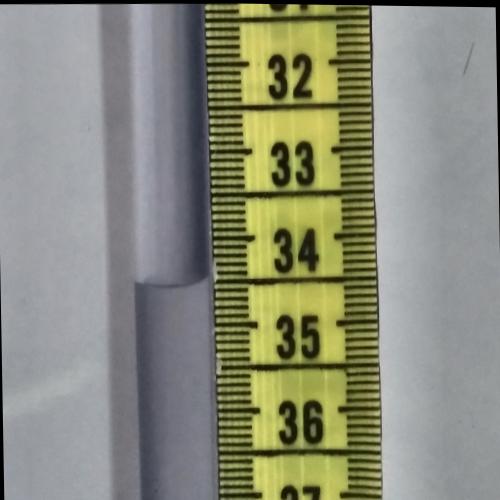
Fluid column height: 34.5 cm